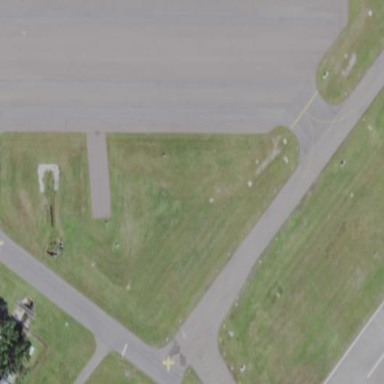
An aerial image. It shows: Apron at the airport.